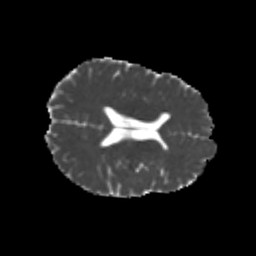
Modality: MD
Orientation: axial
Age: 24
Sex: male
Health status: healthy
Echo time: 0.074 s